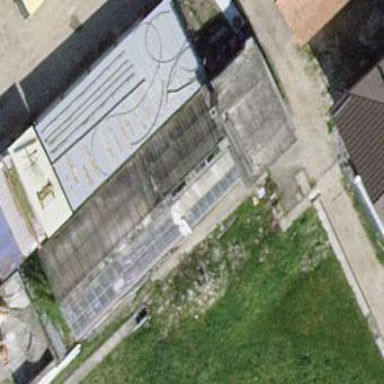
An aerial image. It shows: Greenhouse.